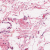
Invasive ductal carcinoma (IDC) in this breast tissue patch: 0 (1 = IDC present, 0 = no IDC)